Question: Ran into this problem when I was trying to add shadows to the thumbnail border image. Is there any way around this? :s

Here's the chunk of the code:
'''
#content .item{
width: 285px;
height: 240px;
float: left;
margin: 0 10px 10px 0;
padding: 15px 0 0 15px;
background: url(../images/thumbnail.png) no-repeat;
background-size: 285px 240px;
box-shadow: -5px -5px 10px #CCC;
}
'''
<URL>
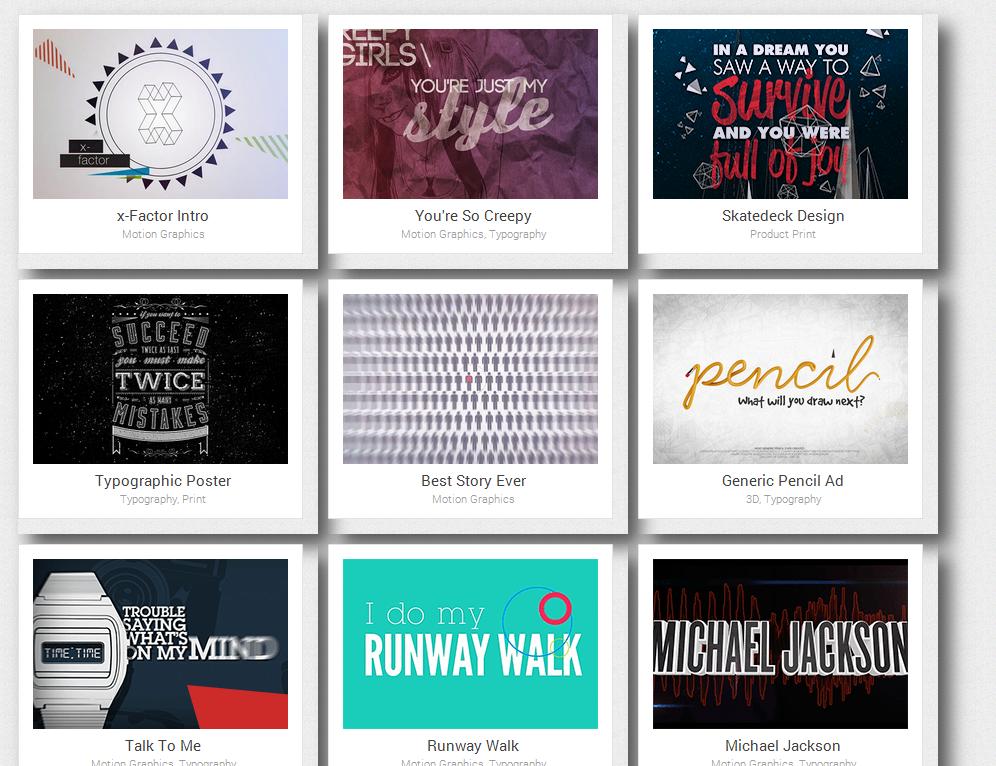
Answer: jsfiddle: <URL>
u dont actually require an image to create thumbnail background
Html
'''
<div class="item">
<img src="http://i.imgur.com/t2cfwup.png" alt=""/>
</div>
'''
Css:
'''
body{
background-color: #EEE;
}
.item{
width: 285px;
height: 240px;
float: left;
margin: 10px;
padding: 15px;
background-color:white;
background-size: 285px 240px;
box-shadow: 10px 10px 10px #CCC;
}
.item img{
width:100%;
}
'''